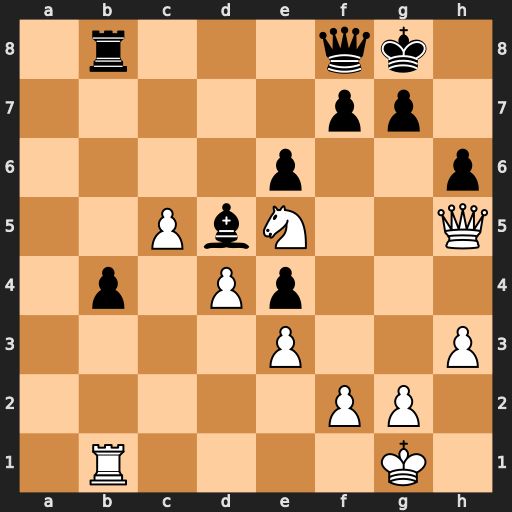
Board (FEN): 1r3qk1/5pp1/4p2p/2PbN2Q/1p1Pp3/4P2P/5PP1/1R4K1
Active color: w
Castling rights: -
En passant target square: -
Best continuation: Nd7 Qd8 Nxb8